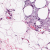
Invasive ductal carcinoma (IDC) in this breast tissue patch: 0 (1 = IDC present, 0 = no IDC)